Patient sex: M
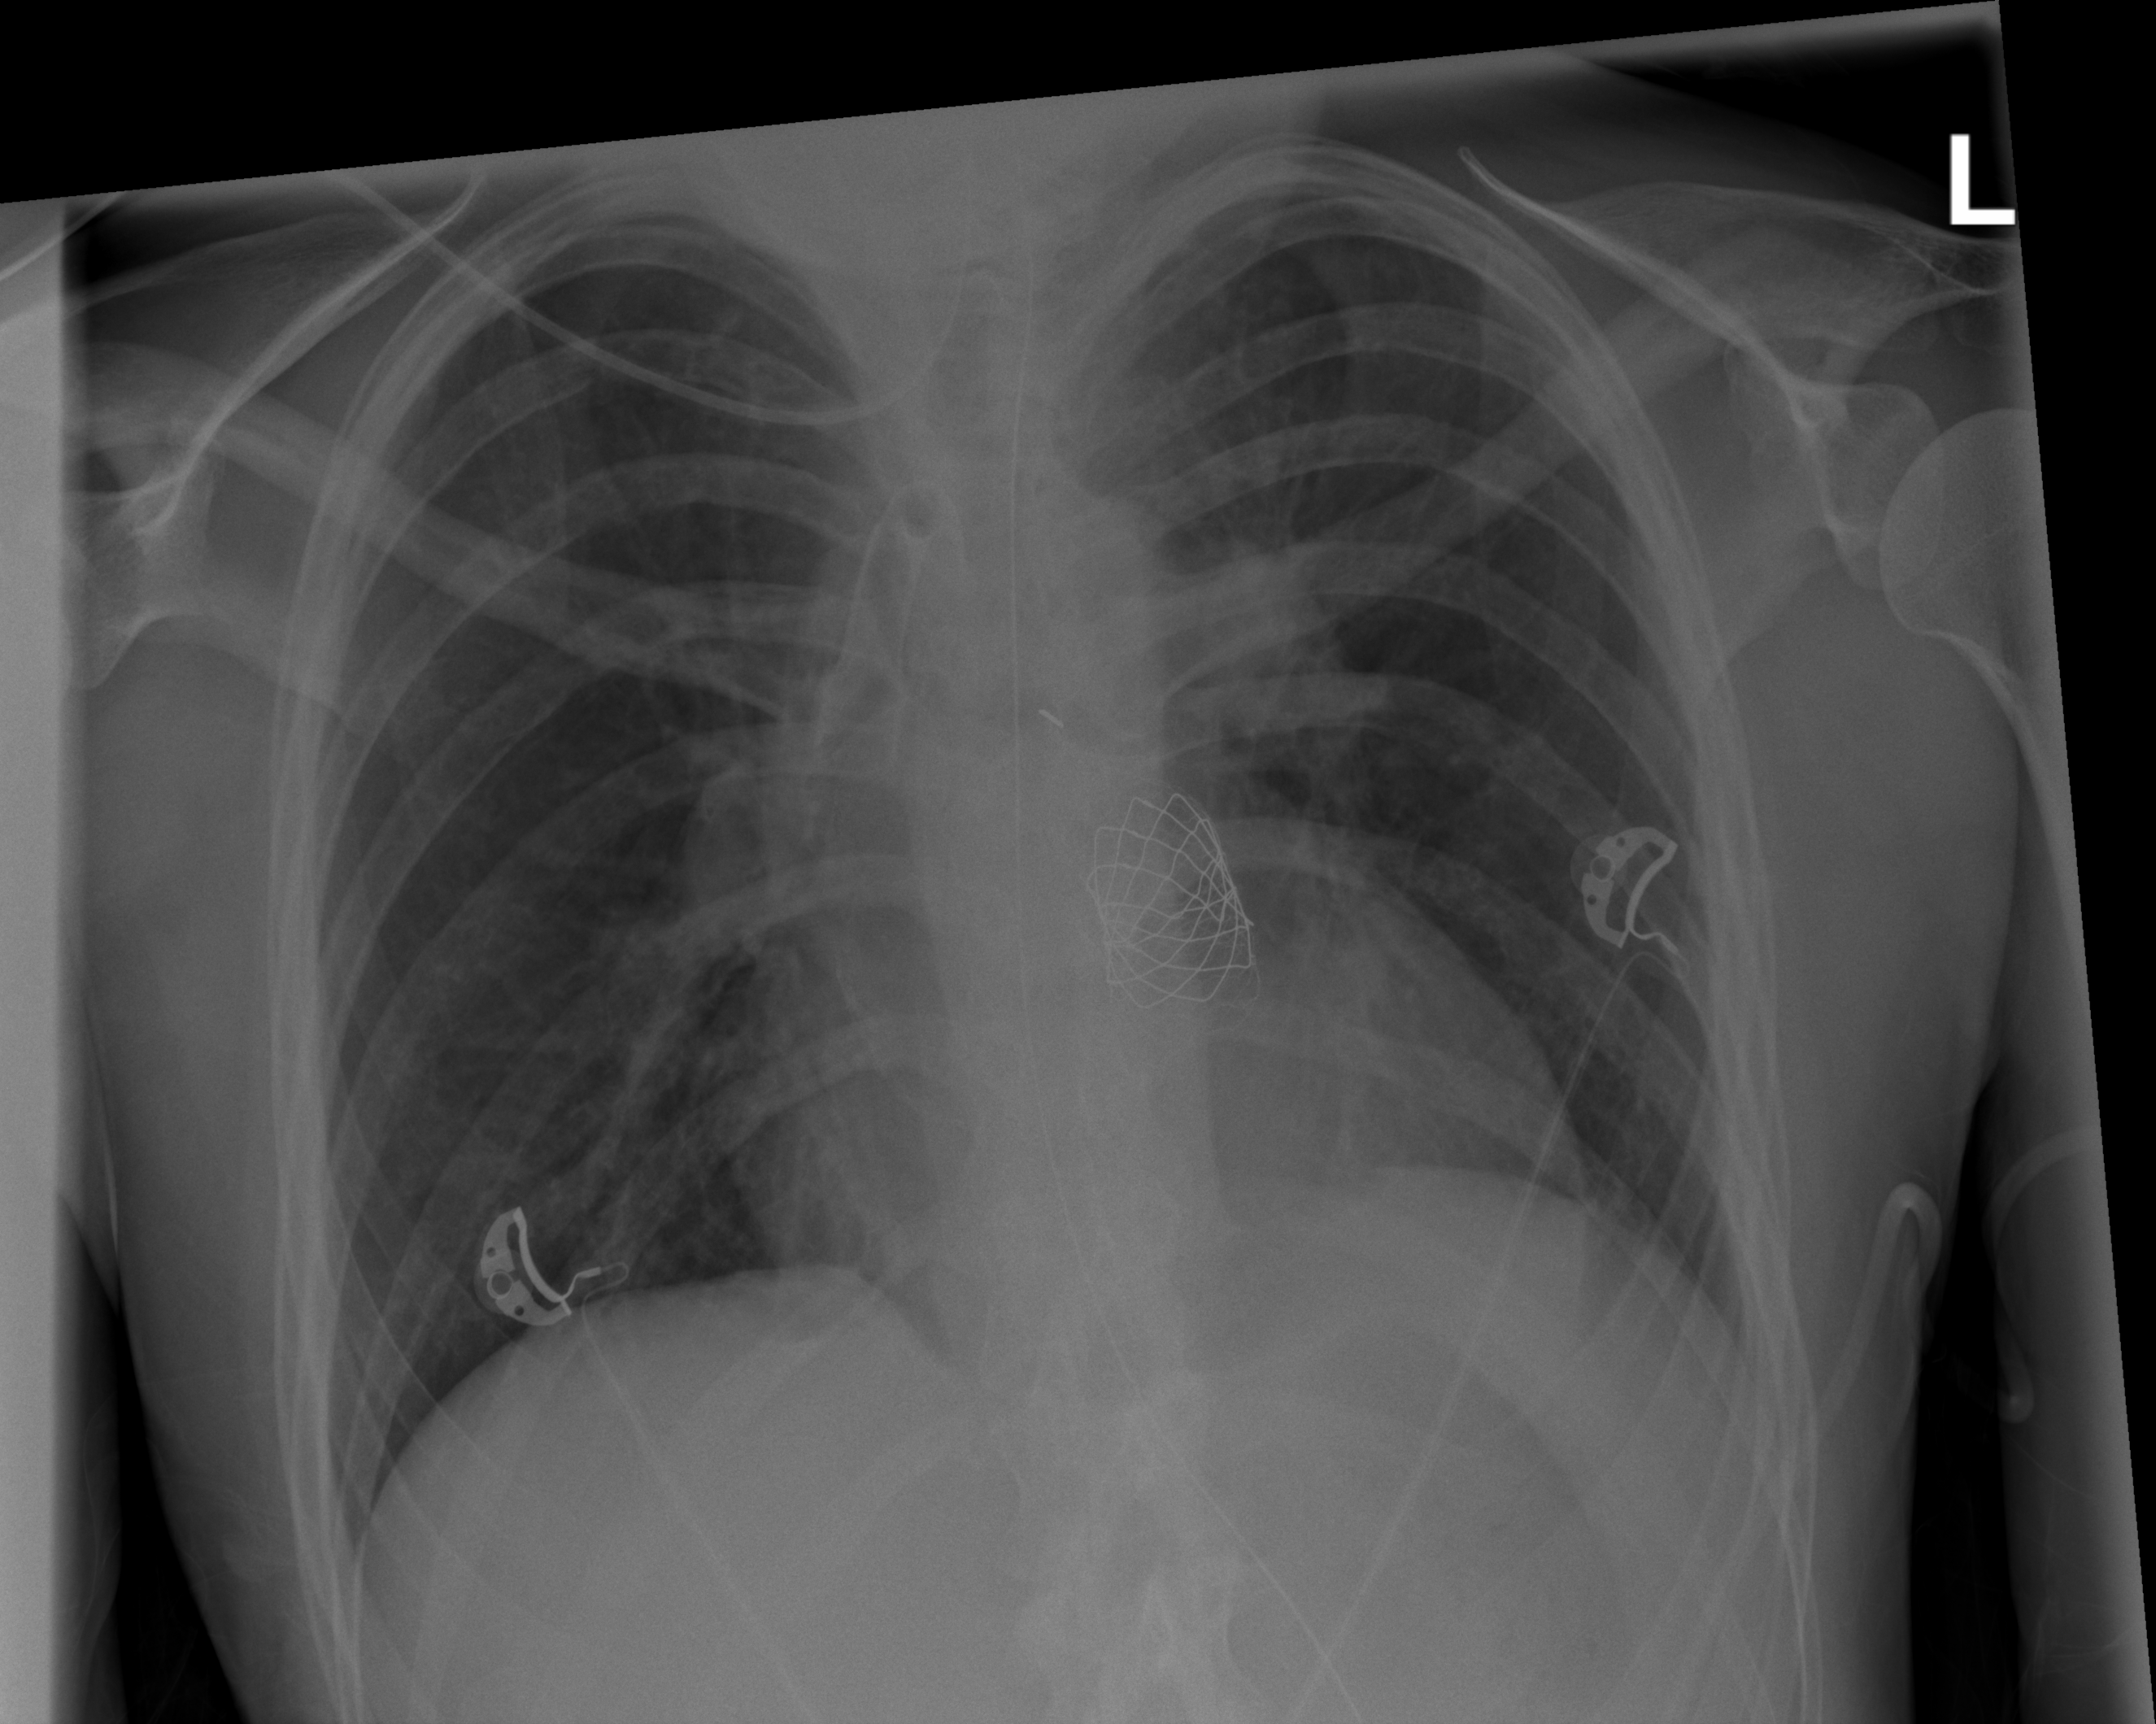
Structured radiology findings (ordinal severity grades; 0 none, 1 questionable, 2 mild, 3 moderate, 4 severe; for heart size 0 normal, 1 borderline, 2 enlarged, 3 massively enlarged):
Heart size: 1
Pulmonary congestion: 0
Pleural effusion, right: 0
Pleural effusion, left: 0
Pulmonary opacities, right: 0
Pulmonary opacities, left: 0
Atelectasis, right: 2
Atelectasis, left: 2